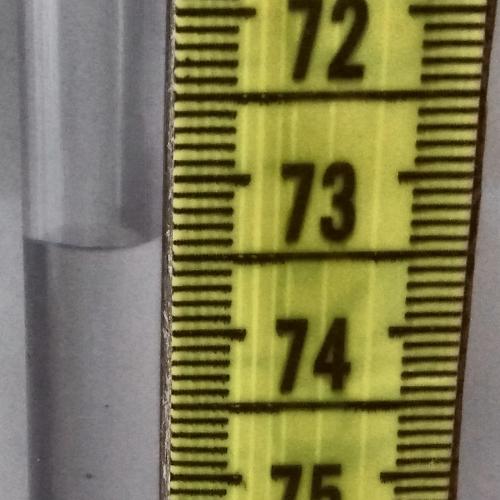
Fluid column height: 73.4 cm